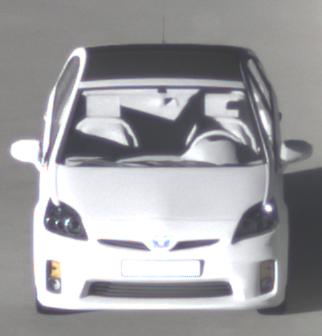
Make: Toyota
Model: Prius 1.5 Hybrid
Detailed model: Prius (HW2)
Model produced from: 2006/03
Model produced until: 2009/06
Doors: 5
Color: white
Road condition: dry road
Daytime: sunrise or sunset
Contrast: high contrast